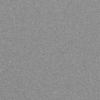
Label: dusty